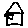
Label: house